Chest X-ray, AP view. Patient: 46 years old, sex M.
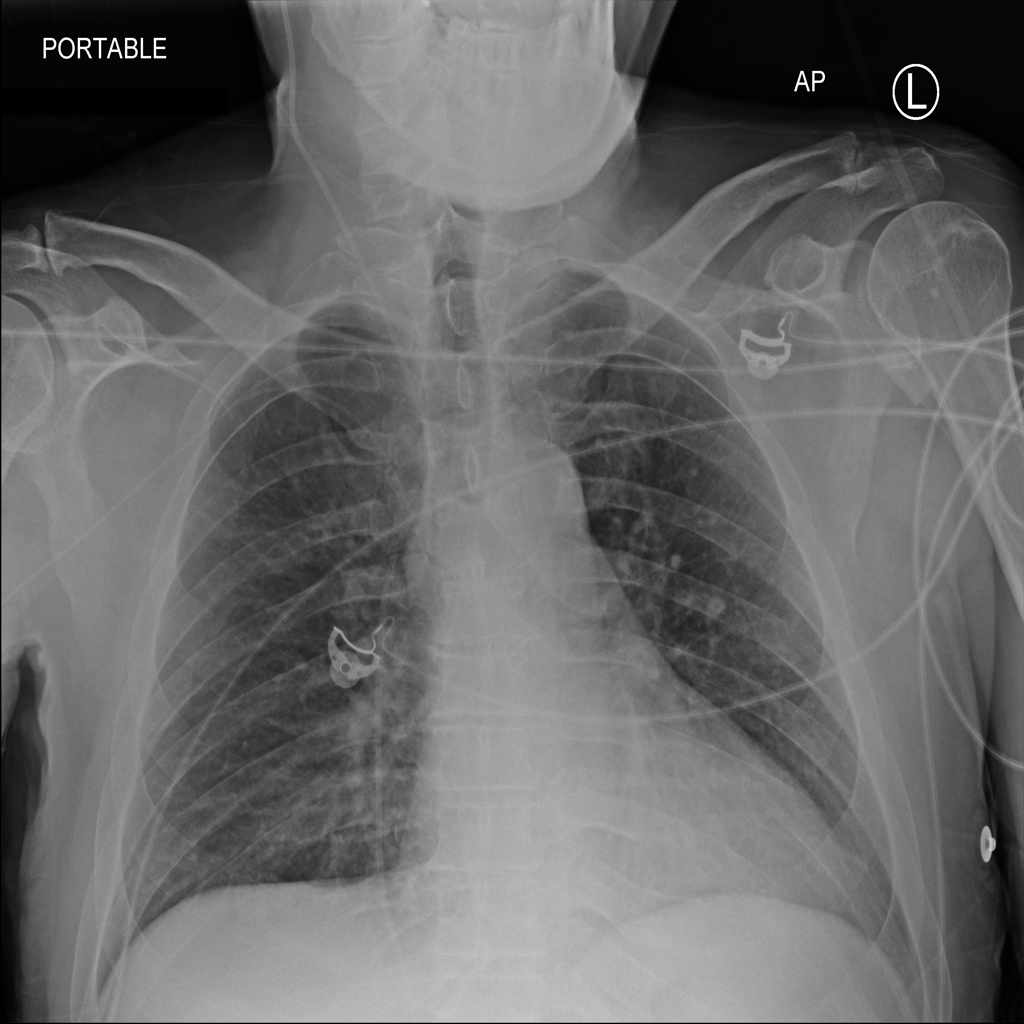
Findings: No Finding